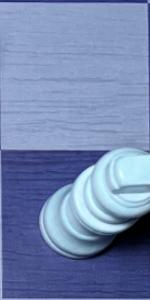
Label: King_White